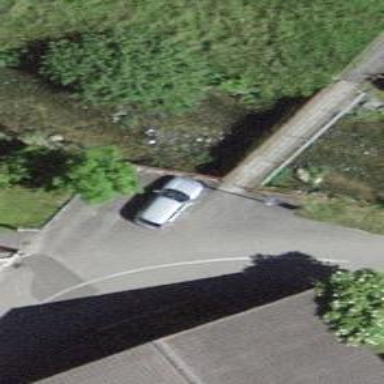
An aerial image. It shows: Paved path.